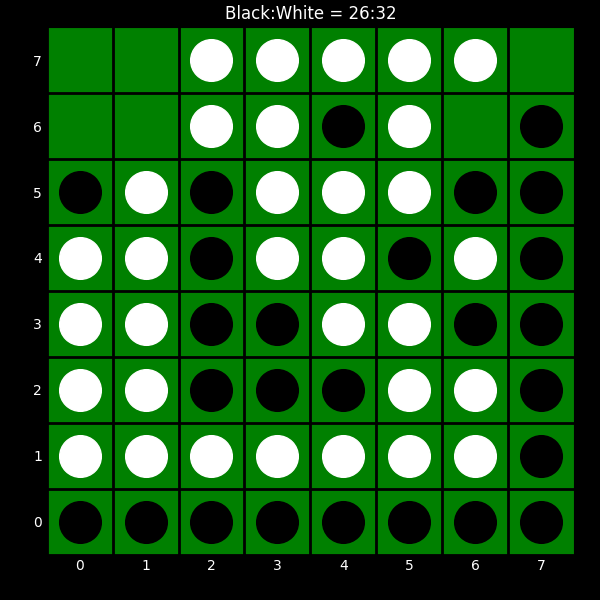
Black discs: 26
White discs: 32